Field crop: maize
Growth stage: 1
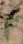
Species: atriplex